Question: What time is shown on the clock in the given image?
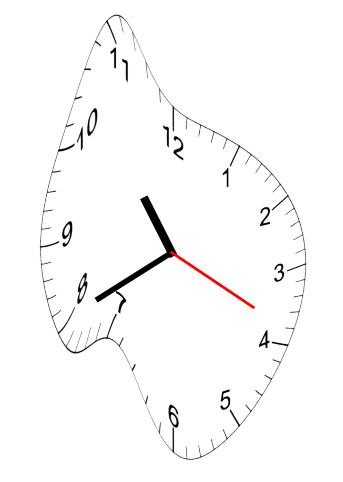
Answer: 10:40:19